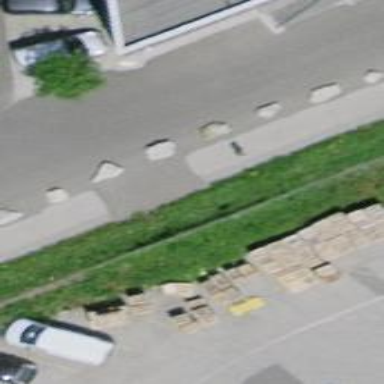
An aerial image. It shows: Block barrier.